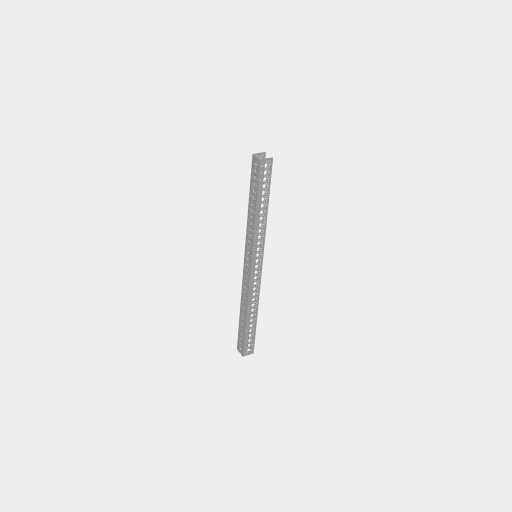
Part: UChannel33H